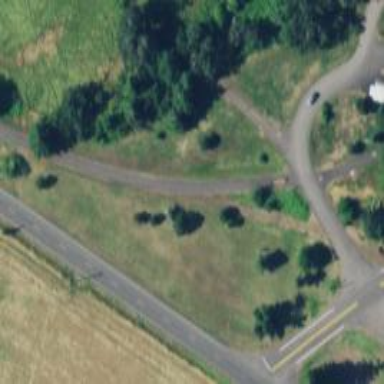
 which has been converted into rail-trail."